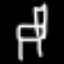
Label: chair